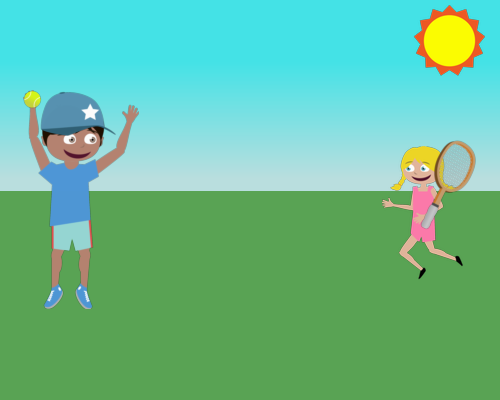
left side large boy jumping  facing right arms upright holding tennis ball wearing blue star hat on right side small sun under sun is a small smiling girl running facing left she has a small racket in her right hand